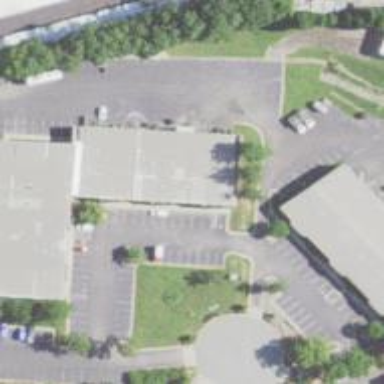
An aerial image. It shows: Commercial building.